Question: I have a blog with WordPress and I am using a plugin for the ratings of my posts.
Every time a reader rates an article it creates a cookie just for that article. And every time a reader loads a new page it loads all the cookies for each article he/she rated.
Here is a screenshot of what a reader sees inside his Inspect Element:

Should I modify the plugin and put all this information into one or will it not change anything with the performance of the blog?
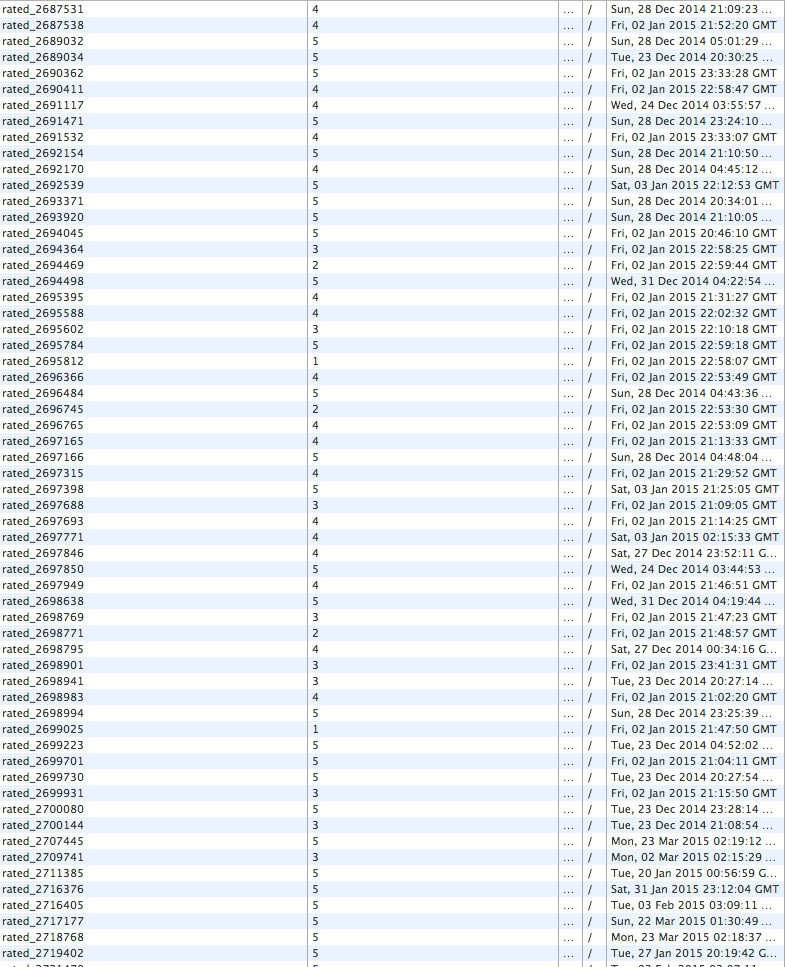
Answer: My opinion would be, yes, combine them into one cookie. However, cookies have a length limit of about 4k, so if the user reviews a ton of articles you will run into issues with storage. With this approach, you could try segmenting the cookie into multiple compiled cookies, but then you run into issues with checking lengths and end up with a bunch of random code.
What I would do in this situation is assign a user ID to the person and attach that ID to a server-side tracking mechanism. Instead of creating a cookie for each rating, you simply create one cookie (I would recommend <URL>. Then attach each review with the ID and the rating as 'post_meta' for the article. Then the cookie would always be the same length, and it would tie the user back to the reviews that they completed. This also allows you to group your reviews together by a single identifier, which would allow you to transfer the reviews to, say, a user account.